Question: I have a little svg widget whose purpose is to display a list of angles (see image).
Right now, the angles are line elements, which only have a stroke and no fill. But now I'd like to have an "inside fill" color and a "stroke/border" around it. I'm guessing the line element can't handle this, so what should I use instead?
Notice that the line-endcap of the line's stroke is rounded. I'd like to maintain this effect in the solution.

'''
<svg height="160" version="1.1" viewBox="-0.6 -0.6 1.2 1.2" width="160" xmlns="http://www.w3.org/2000/svg">
<g>
<g>
<circle class="sensorShape" cx="0" cy="0" fill="#FFF" r="0.4" stroke="black" stroke-width="0.015"/>
<line stroke="black" stroke-width="0.015" x1="0" x2="0" y1="-0.4" y2="0.4"/>
<line stroke="black" stroke-width="0.015" x1="-0.4" x2="0.4" y1="0" y2="0"/>
</g>
<g class="lsNorthAngleHandsContainer">
<line data-angle="348" stroke="red" stroke-linecap="round" stroke-width="0.04" transform="rotate(348)" x1="0" x2="0" y1="0" y2="-0.4"/>
<text font-size="0.08" transform="translate(-0.02316467632710395,-0.45125904029352226)">
348
</text>
</g>
</g>
</svg>
'''
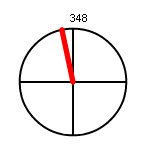
Answer: Add a second line, with same coordinates but thinner line width:
'''
<g class="lsNorthAngleHandsContainer">
<line data-angle="348" stroke="red" stroke-linecap="round" stroke-width="0.04" transform="rotate(348)" x1="0" x2="0" y1="0" y2="-0.4"/>
<line data-angle="348" stroke="yellow" stroke-linecap="round" stroke-width="0.025" transform="rotate(348)" x1="0" x2="0" y1="0" y2="-0.4"/>
'''